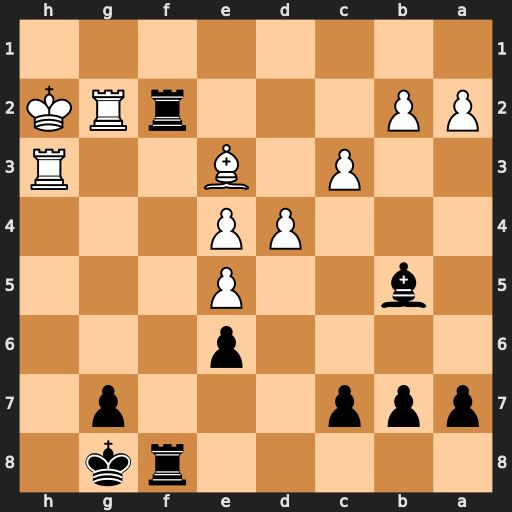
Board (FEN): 5rk1/ppp3p1/4p3/1b2P3/3PP3/2P1B2R/PP3rRK/8
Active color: b
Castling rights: -
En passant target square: -
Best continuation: Rxg2+ Kxg2 Bf1+ Kg3 Bxh3